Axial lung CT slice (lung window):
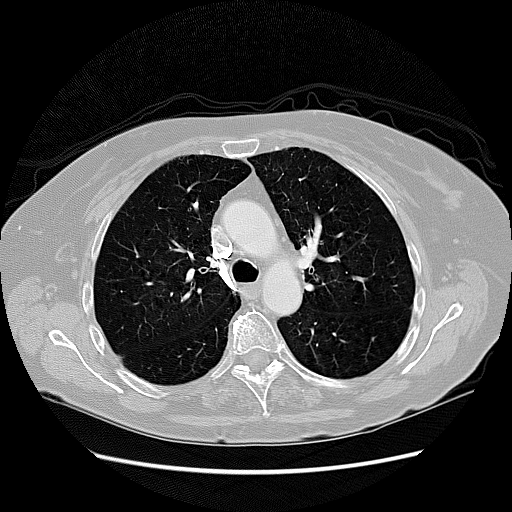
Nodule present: no